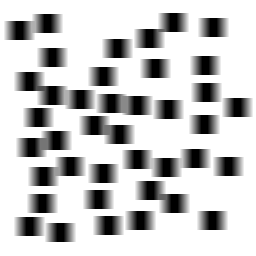
Squares: 40
Triangles: 0
Stars: 0
Total shapes: 40